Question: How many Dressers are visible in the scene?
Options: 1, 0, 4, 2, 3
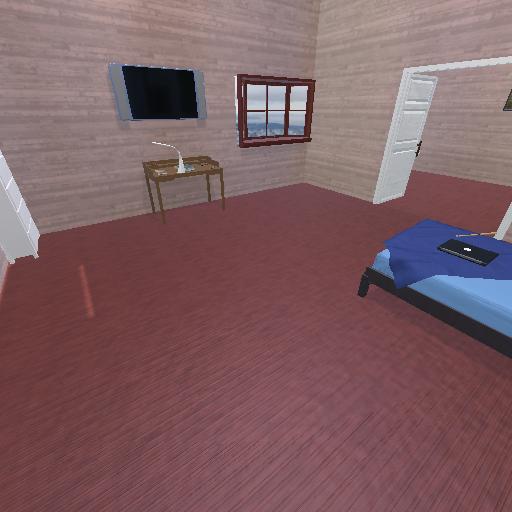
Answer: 1